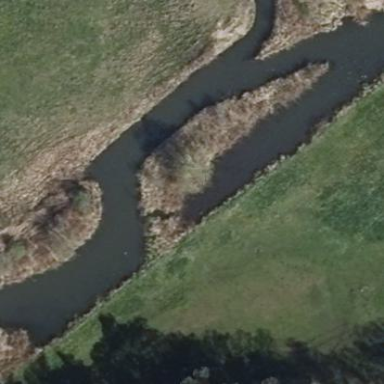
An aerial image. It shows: Oxbow water feature in natural setting.